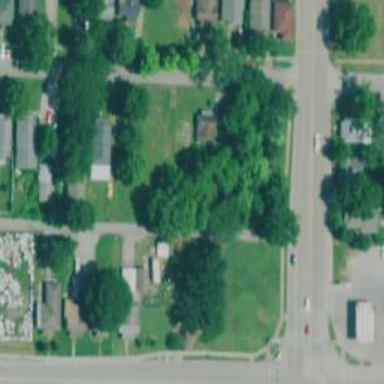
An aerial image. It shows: Alley classified as service road.